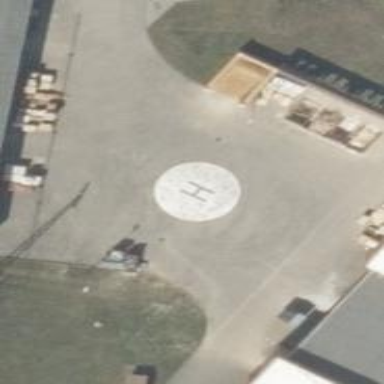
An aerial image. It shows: Image of helipad at airport.